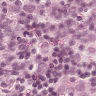
Metastatic tissue present: yes